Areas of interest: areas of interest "Media Organization"
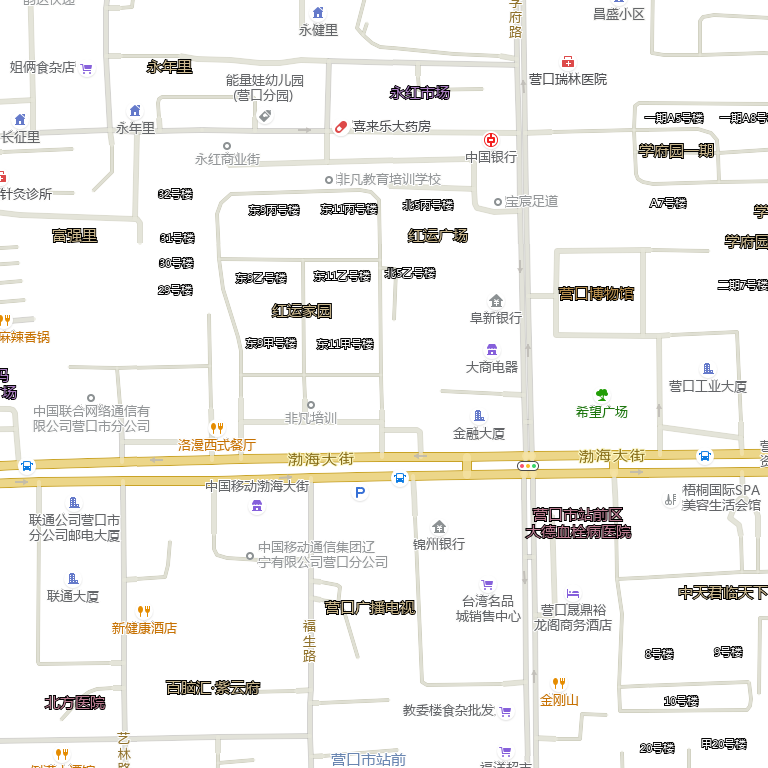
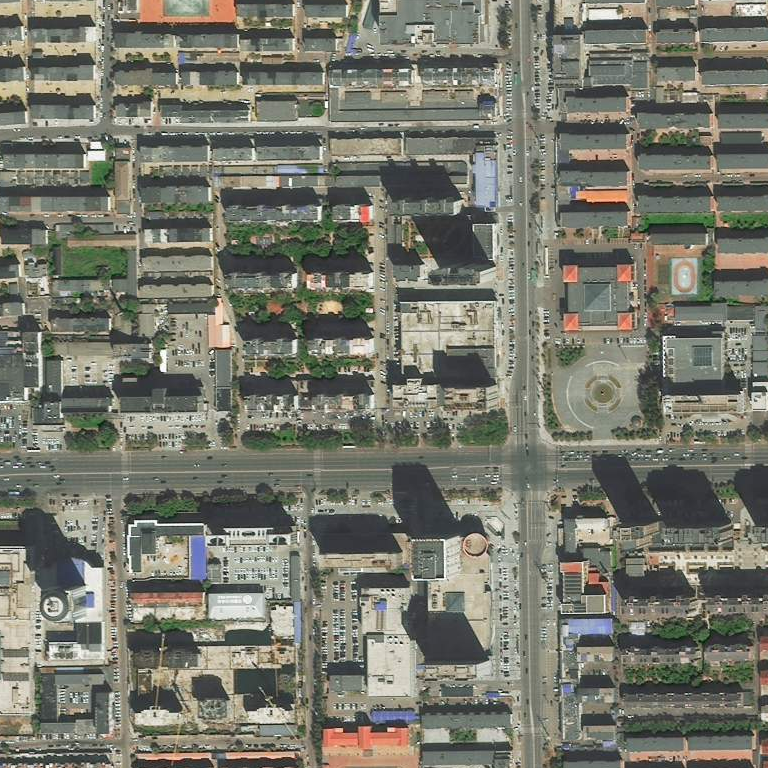